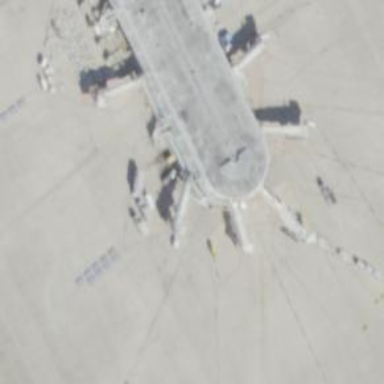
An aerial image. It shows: Airport gate.